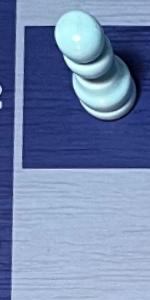
Label: Empty